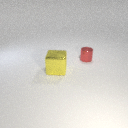
small red metal cylinder to the right of large yellow metal cube